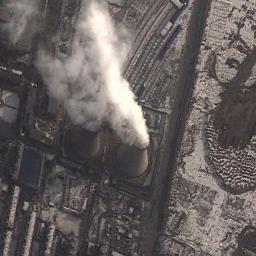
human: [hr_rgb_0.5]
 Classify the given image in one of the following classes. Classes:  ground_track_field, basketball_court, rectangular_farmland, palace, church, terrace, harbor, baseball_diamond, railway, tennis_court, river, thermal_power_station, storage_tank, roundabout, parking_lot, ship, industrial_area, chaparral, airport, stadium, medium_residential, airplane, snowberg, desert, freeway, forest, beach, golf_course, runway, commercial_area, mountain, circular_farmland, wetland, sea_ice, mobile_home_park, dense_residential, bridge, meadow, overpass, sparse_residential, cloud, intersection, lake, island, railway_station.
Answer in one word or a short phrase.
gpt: thermal_power_station